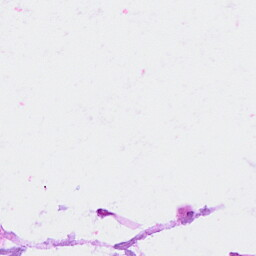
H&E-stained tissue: Breast